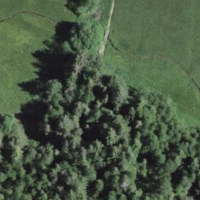
EUNIS habitat code: 41
Species observed at this site:
Caltha palustris
Sorbus aucuparia
Angelica sylvestris
Filipendula ulmaria